Question: I don't know if it is related in some way to TFS 2013 Udpate 2 that I performed recently but suddenly many Stack Rank numbers we set manually are messed up and got very high random value.
I have just started using TFS in my daily work and I would like to know if I this behavior is a bug or is considered correct. In the second case is there an option to set in order to avoid this automatic numbering?

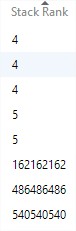
Answer: Ewald explains everything in this post <URL>
> After we shipped the change, we have received multiple reports from
customers who were confused with the change. If the customer had set
the Backlog Priority field via Excel to values 1..N, the old
sparsification logic kept the range values pretty much intact
(especially the top items). With Update 2 however, once you add or
reorder items on the backlog, the sparsification logic sets the field
values to big numbers to introduce big gaps, and give you good
performance. This change is intentionally, and by design. The Backlog
Priority field was always intended to be a system field, and our
recommendation is to not update field manually. You can still use
Excel to quickly set the order of the backlog with the values 1..N,
but be aware that the sparsification will kick in. And although the
values are different, the order of the items on the backlog are still
the same!